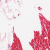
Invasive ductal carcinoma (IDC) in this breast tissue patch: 0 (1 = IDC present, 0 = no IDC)